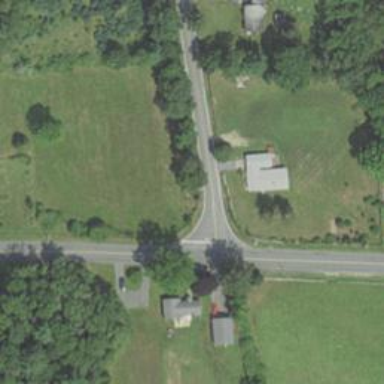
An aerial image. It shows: Stop road.